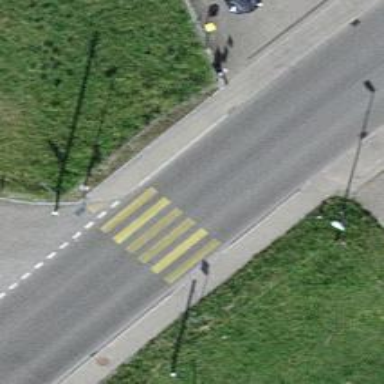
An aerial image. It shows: Zebra crossing on the road.